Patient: sex M, age 47
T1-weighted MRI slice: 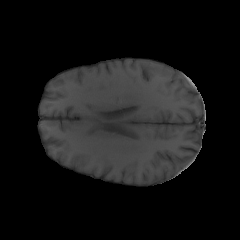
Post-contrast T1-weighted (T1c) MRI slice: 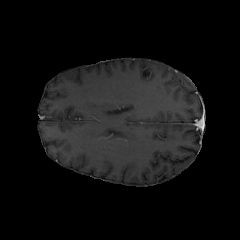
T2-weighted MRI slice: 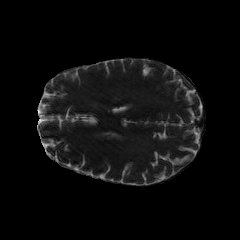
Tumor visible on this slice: no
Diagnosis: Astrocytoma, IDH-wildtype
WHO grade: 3